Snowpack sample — Rabbit Ears Pass, Jackson County, Colorado, USA (12/17/25, 1:08 PM MST)
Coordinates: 40.387, -106.625
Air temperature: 34 °F
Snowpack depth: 46 cm
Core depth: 30 cm
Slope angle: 6°, slope face: 165°
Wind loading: medium
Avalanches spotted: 0
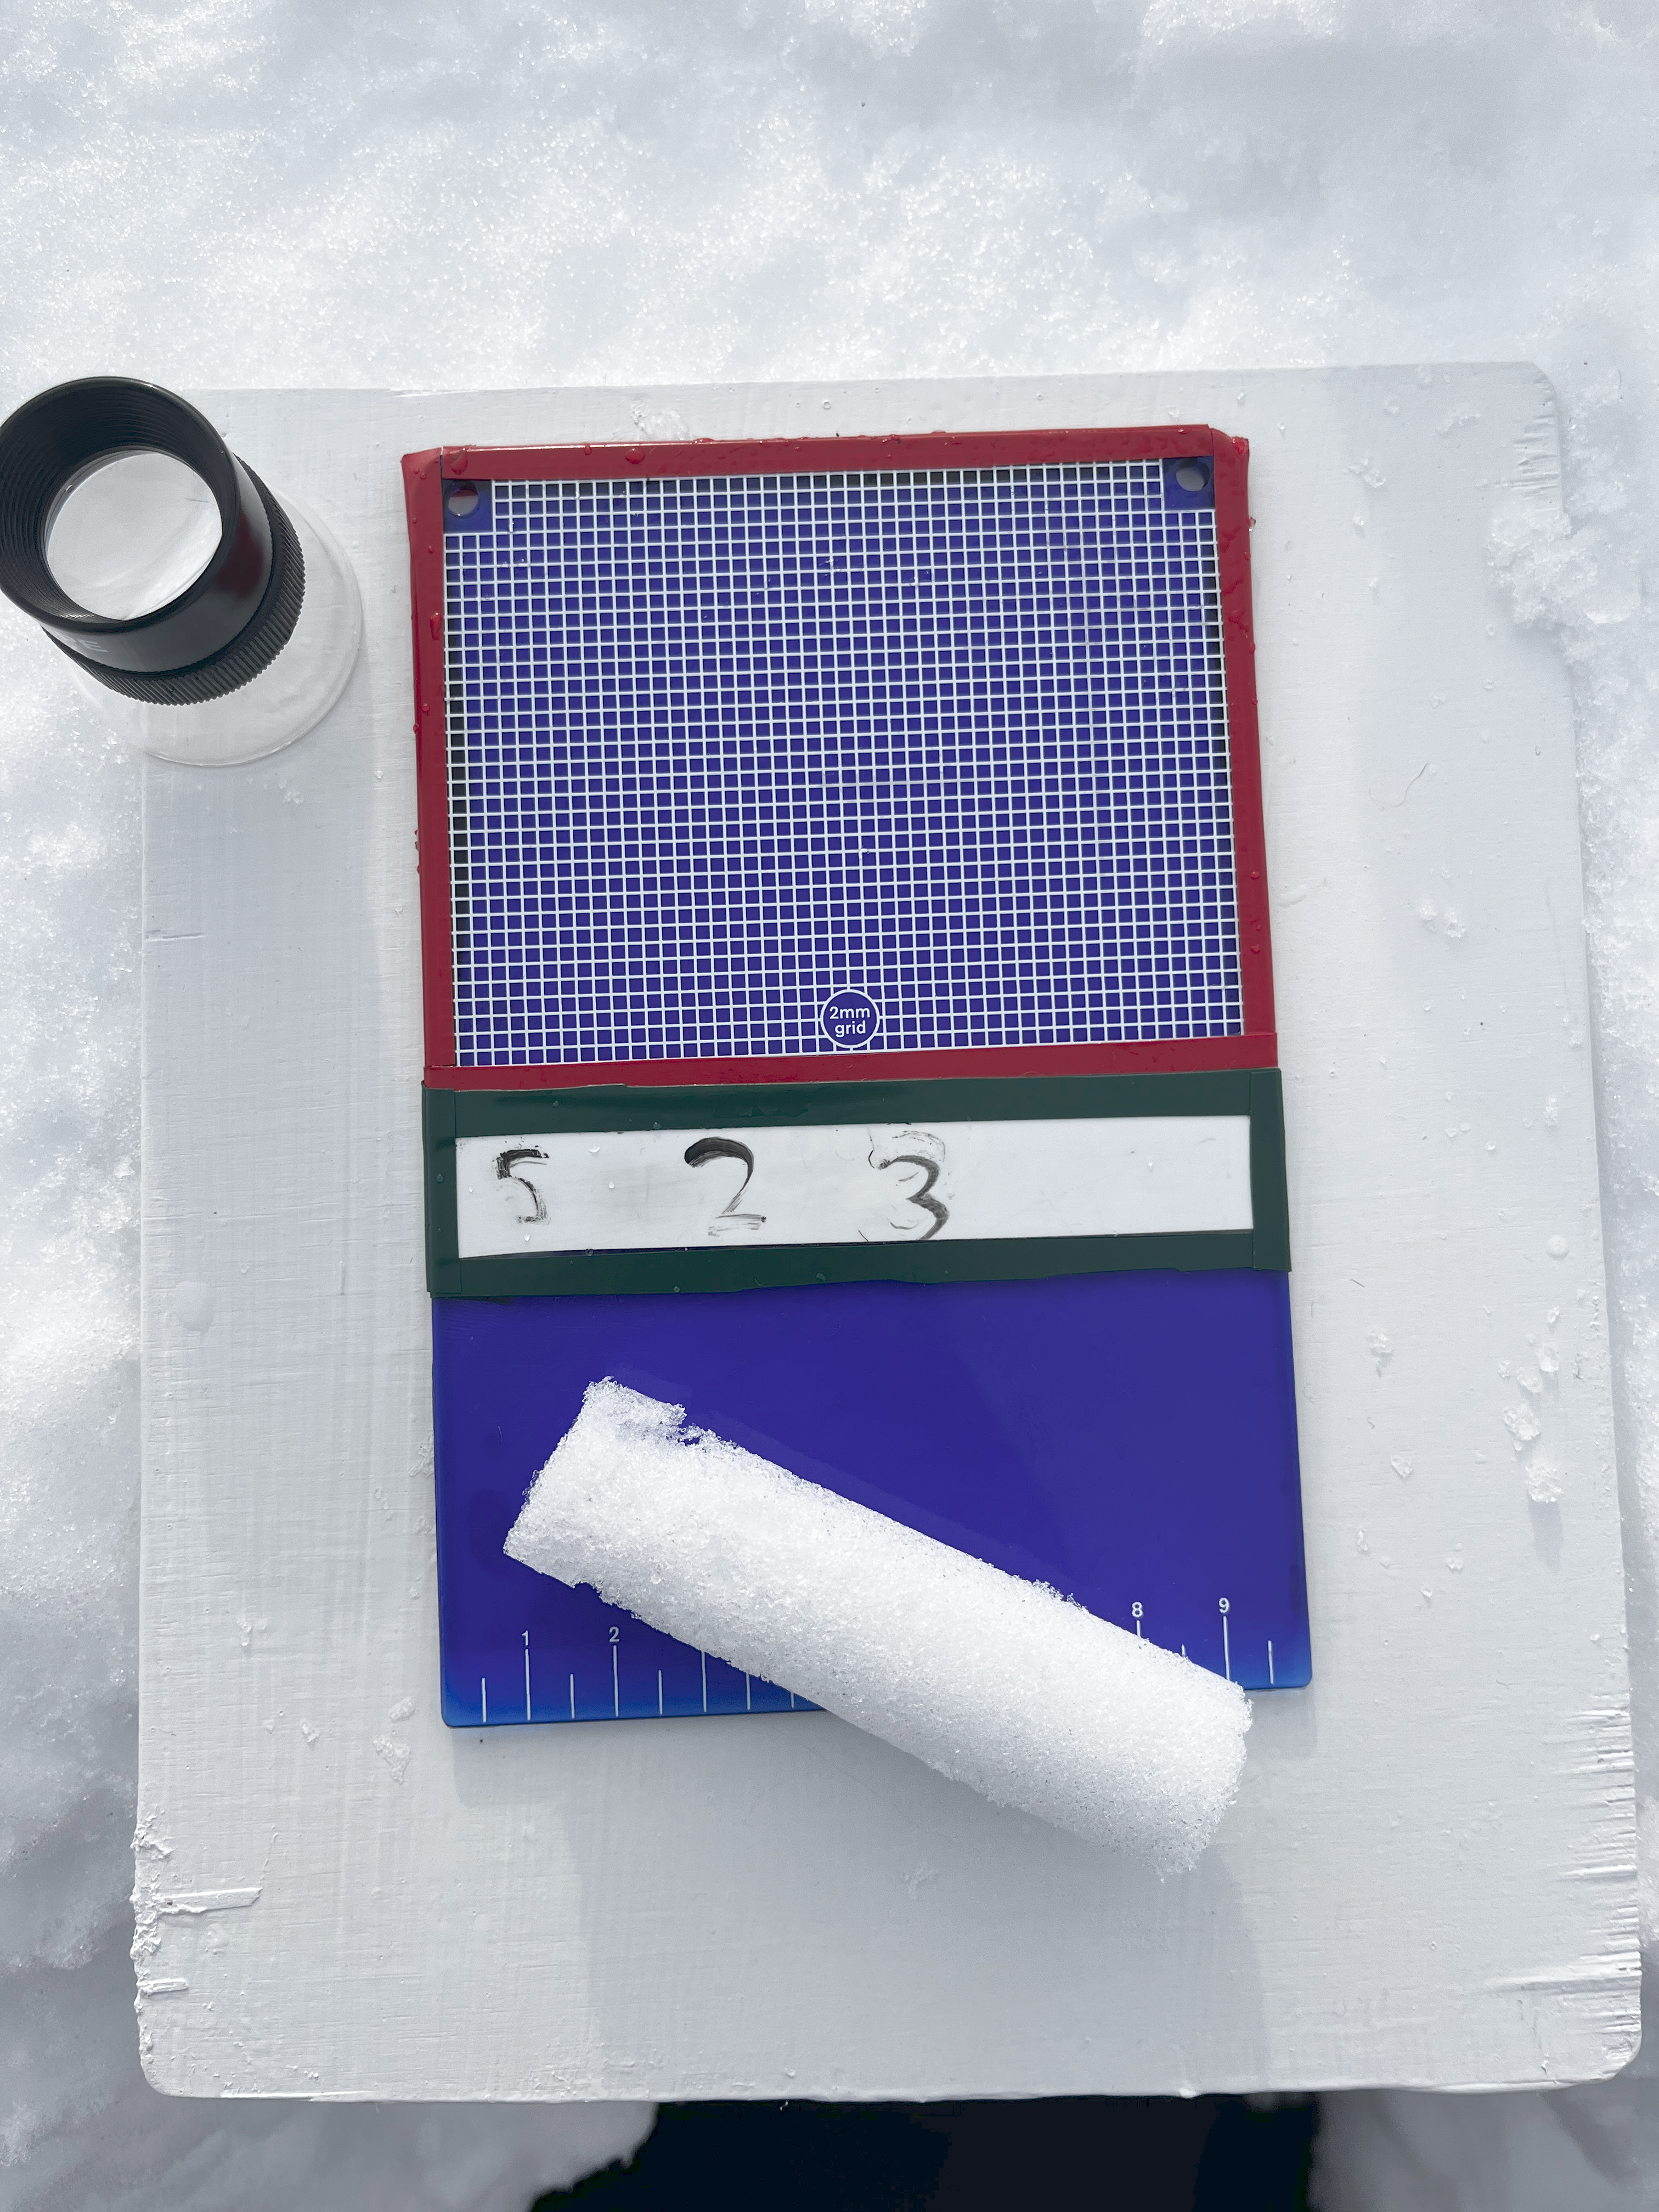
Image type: crystal_card
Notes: No avalanches spotted nearby, although collected in a meadowy area with minimal risk on this face of the pass.